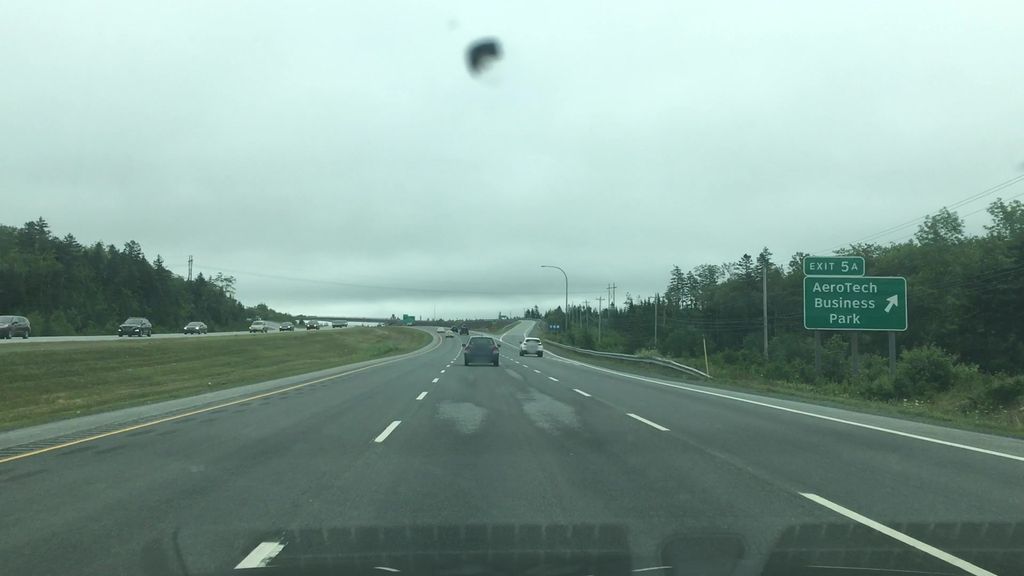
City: halifax